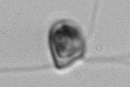
Label: flagellate_morphotype1